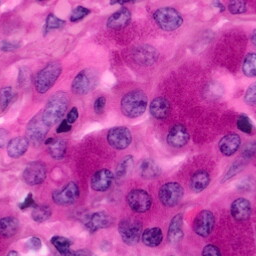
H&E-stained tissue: Pancreatic